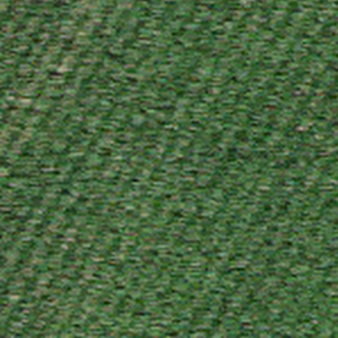
Label: other